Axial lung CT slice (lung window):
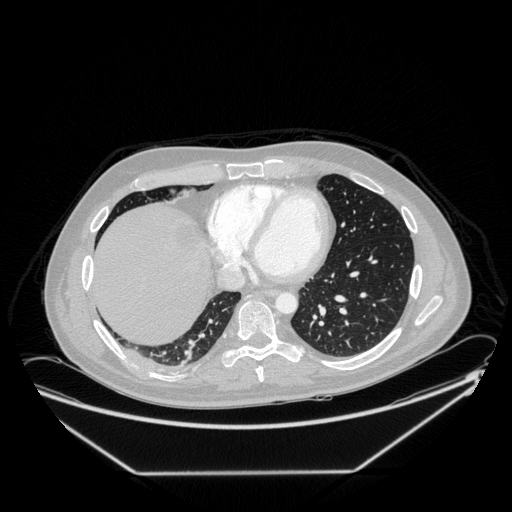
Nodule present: no